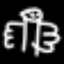
Label: angel